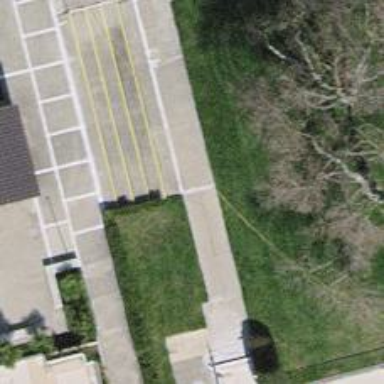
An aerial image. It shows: Concrete footway.